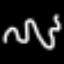
Label: squiggle